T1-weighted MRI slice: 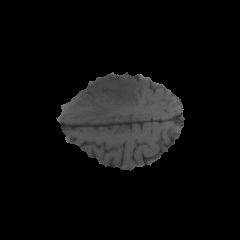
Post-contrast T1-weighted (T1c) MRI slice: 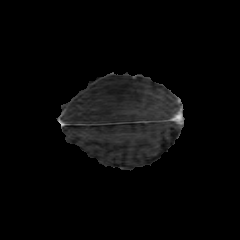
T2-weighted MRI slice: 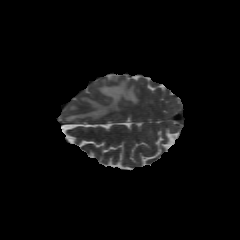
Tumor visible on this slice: yes